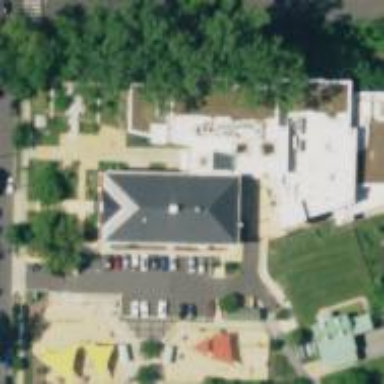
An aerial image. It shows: School.